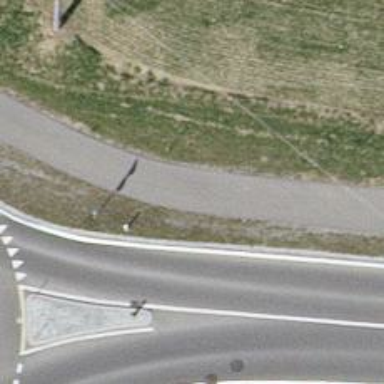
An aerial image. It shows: Asphalt cycleway.